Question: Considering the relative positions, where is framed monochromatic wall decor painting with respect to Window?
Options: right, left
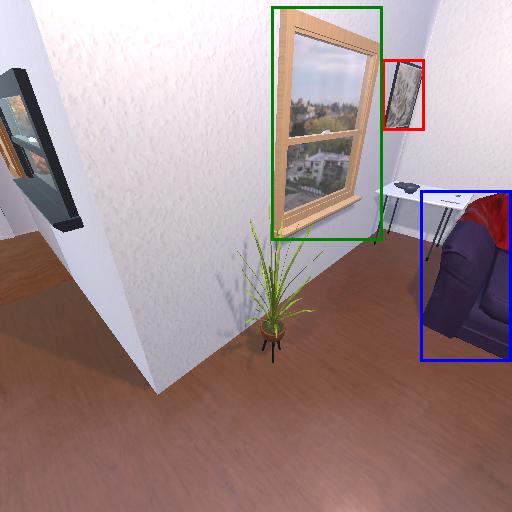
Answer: right